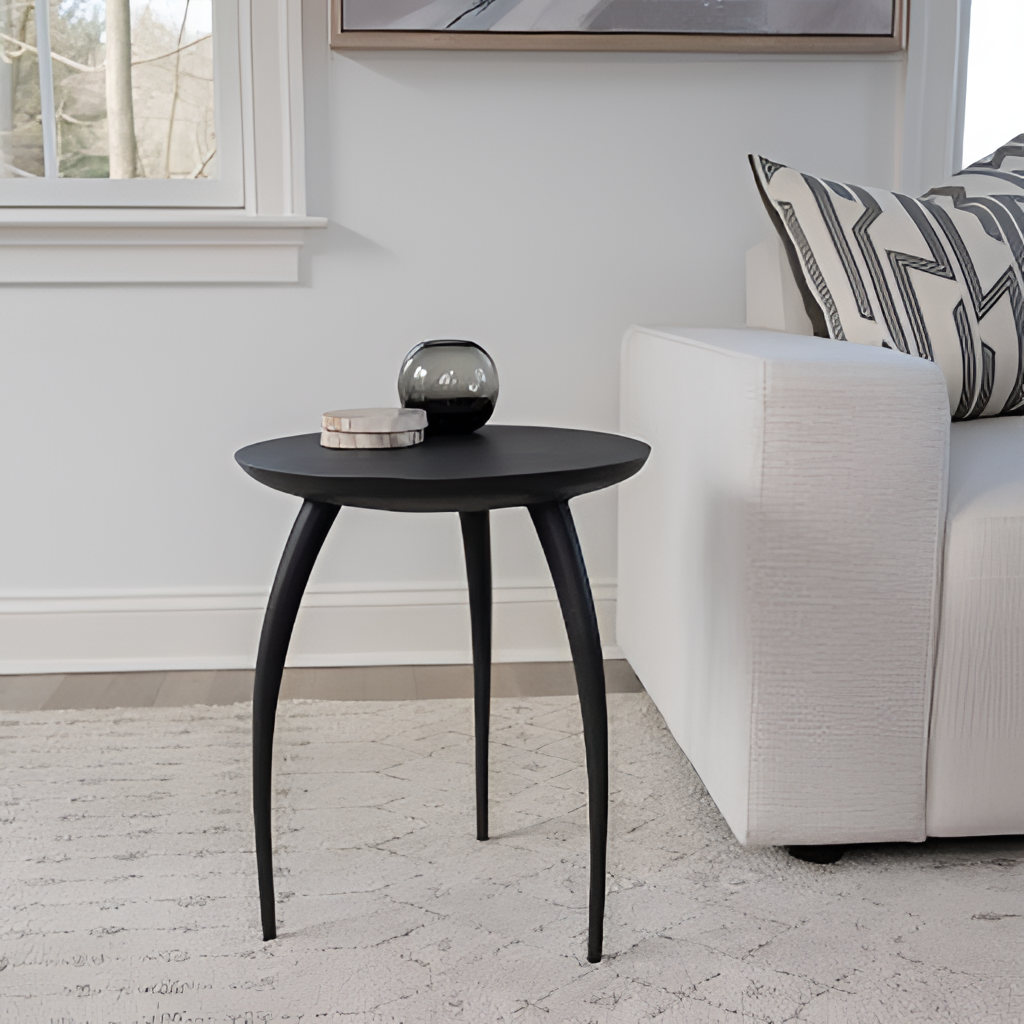
living room, black metal side table, fabric flooring, with geometric pattern, paint wallpaper, with solid pattern, minimalist